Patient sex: M
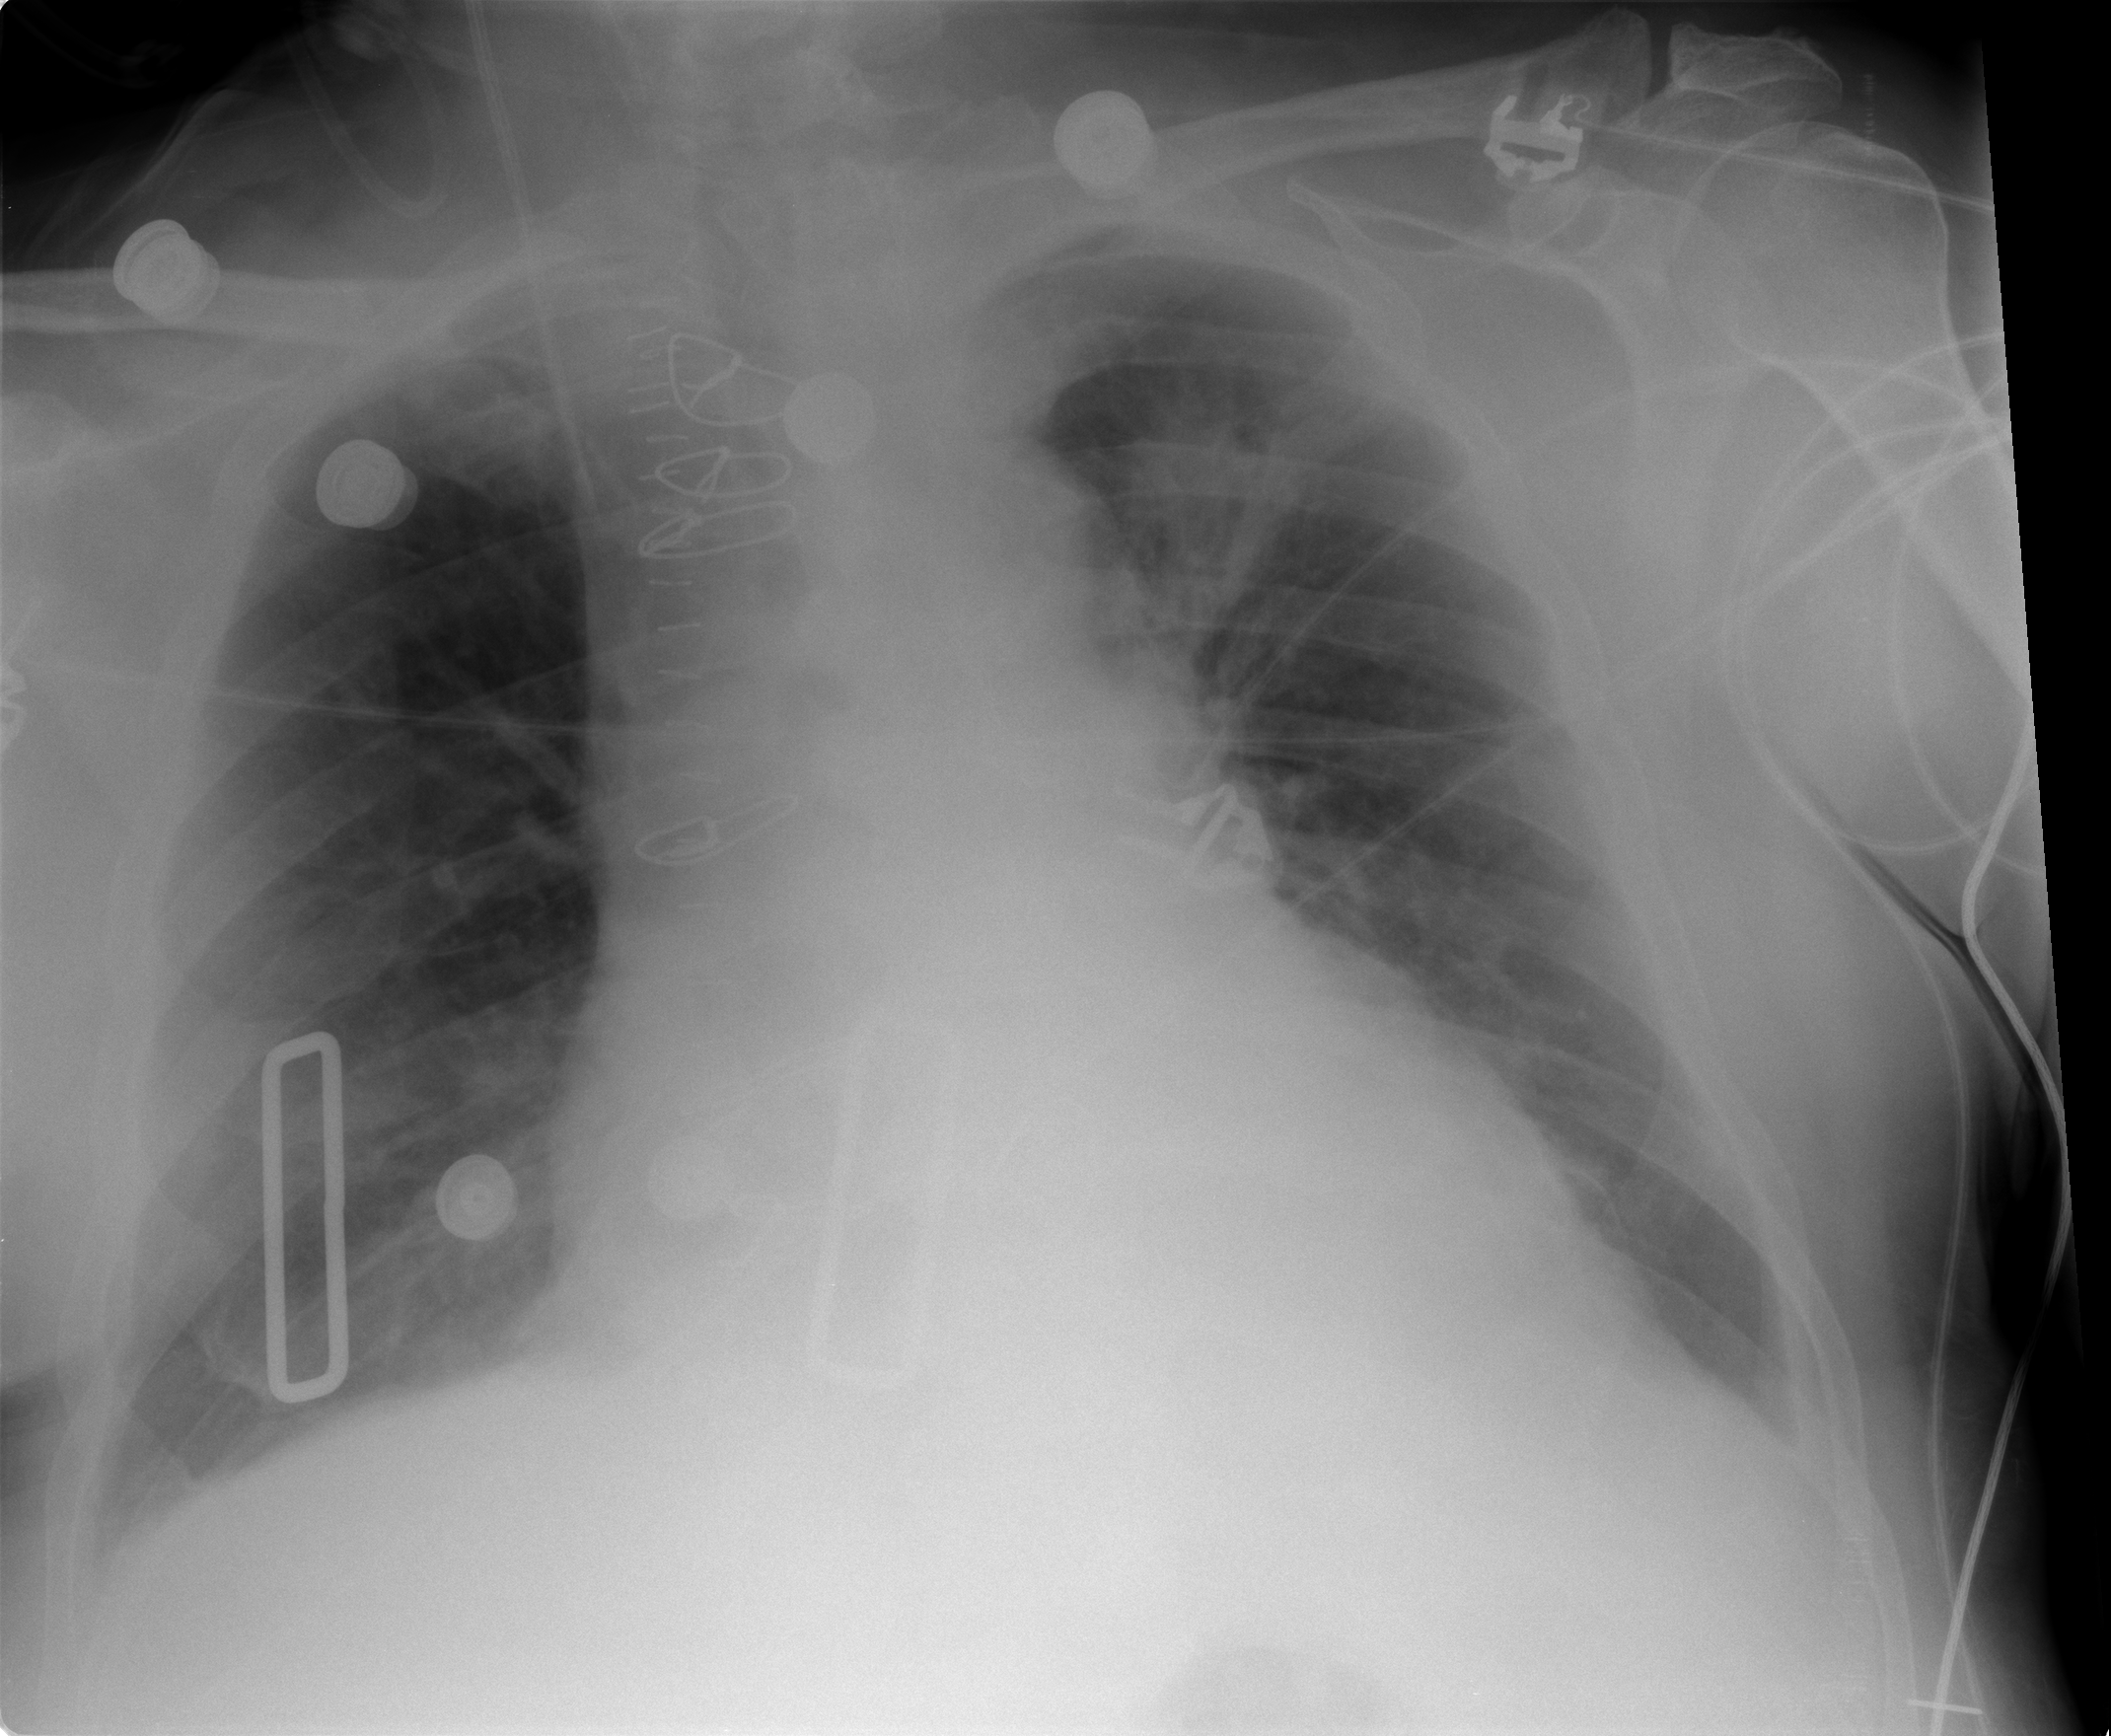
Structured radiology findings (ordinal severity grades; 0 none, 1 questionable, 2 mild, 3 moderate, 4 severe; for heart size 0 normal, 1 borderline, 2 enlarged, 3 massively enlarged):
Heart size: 2
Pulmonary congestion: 2
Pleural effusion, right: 1
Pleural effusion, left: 1
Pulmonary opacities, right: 0
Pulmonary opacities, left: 2
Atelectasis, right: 2
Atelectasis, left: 2